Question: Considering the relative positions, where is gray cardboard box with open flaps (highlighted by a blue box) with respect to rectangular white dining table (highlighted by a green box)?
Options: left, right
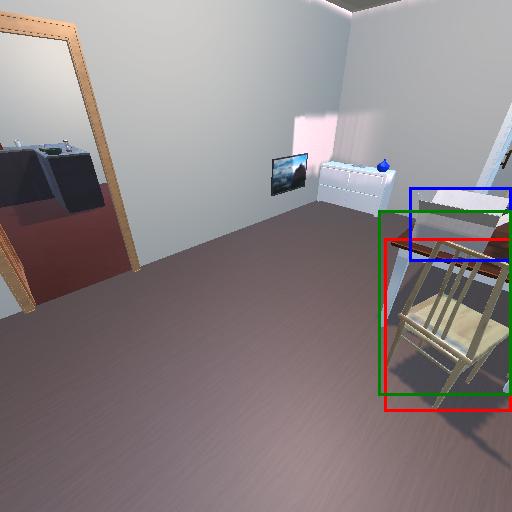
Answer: left